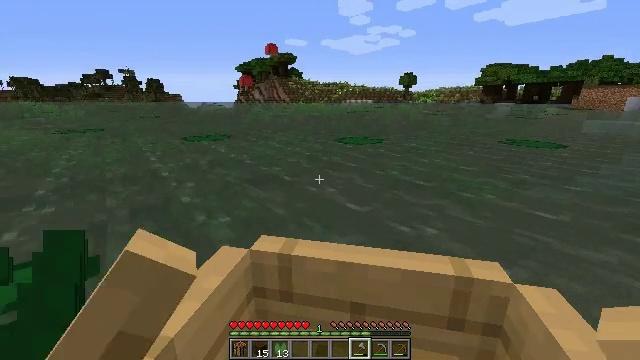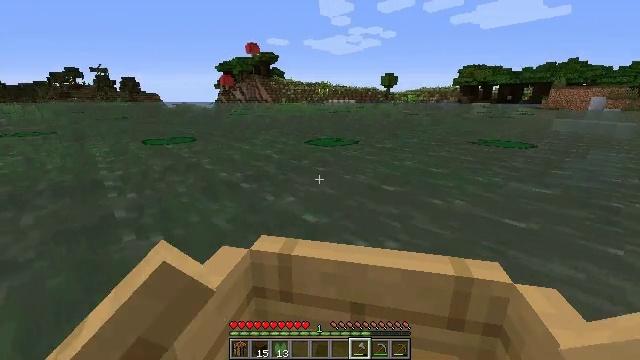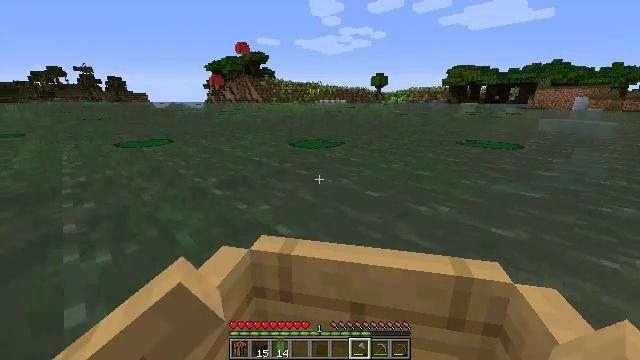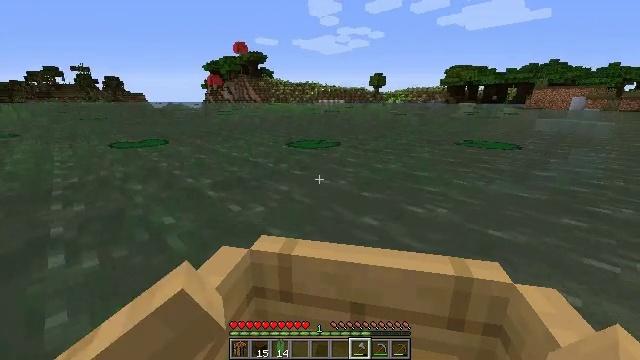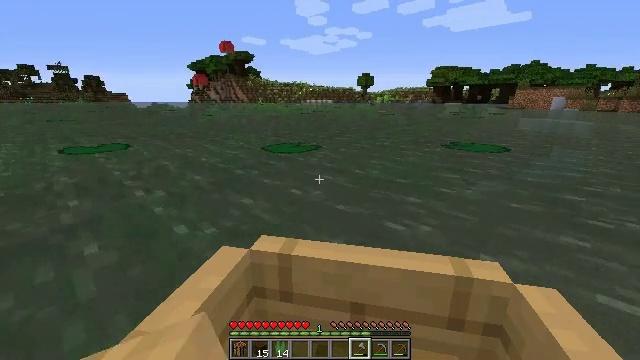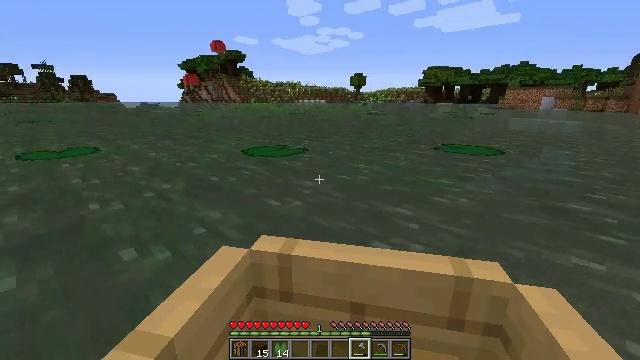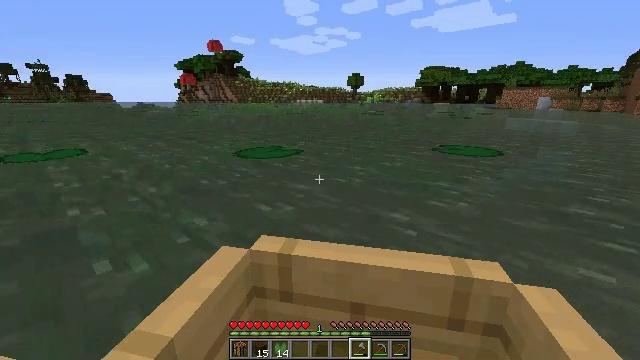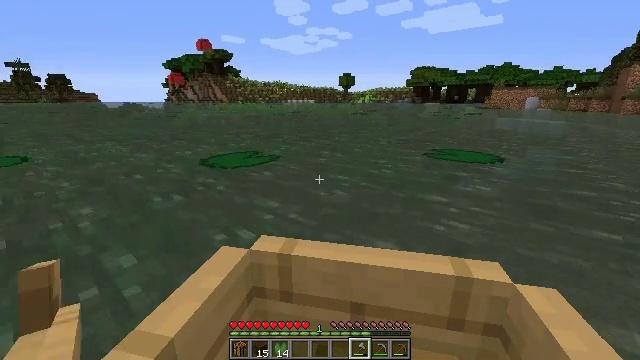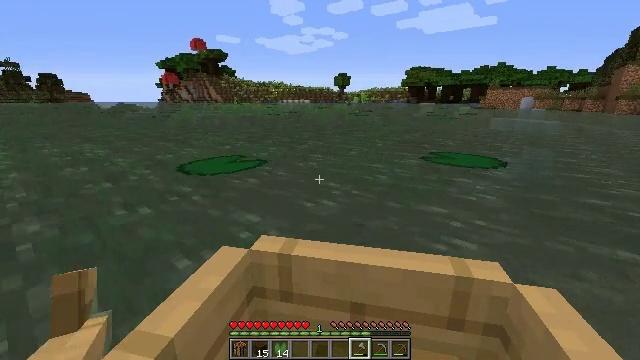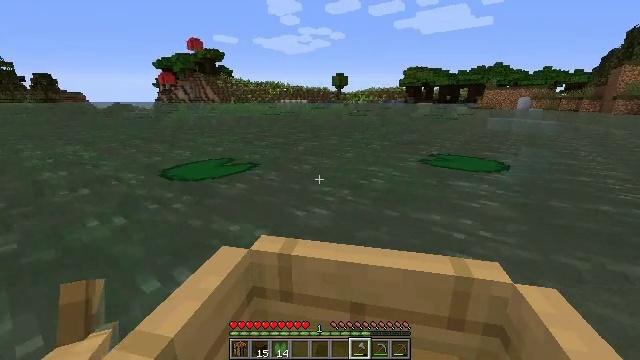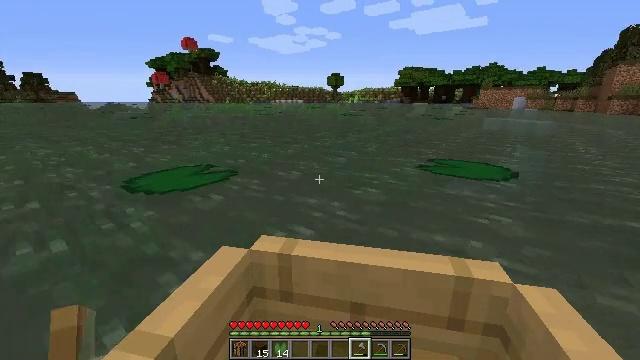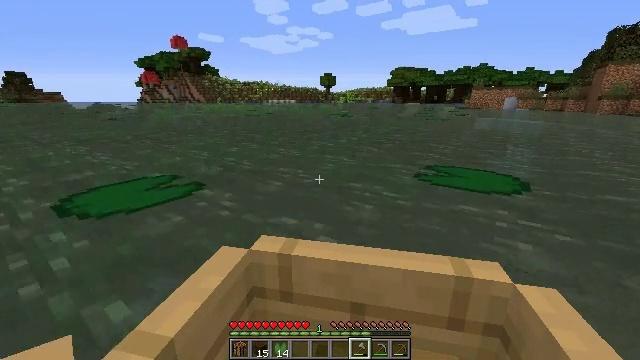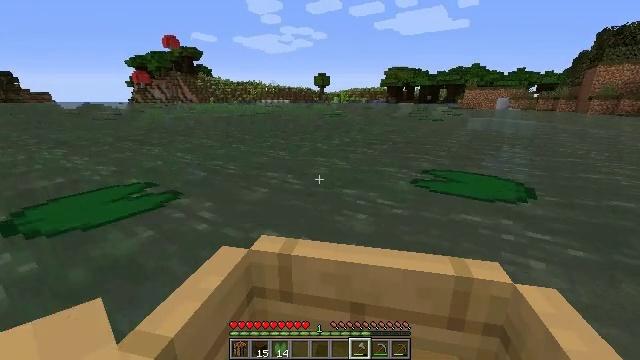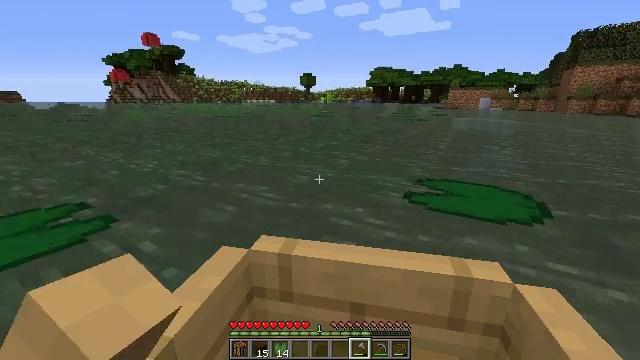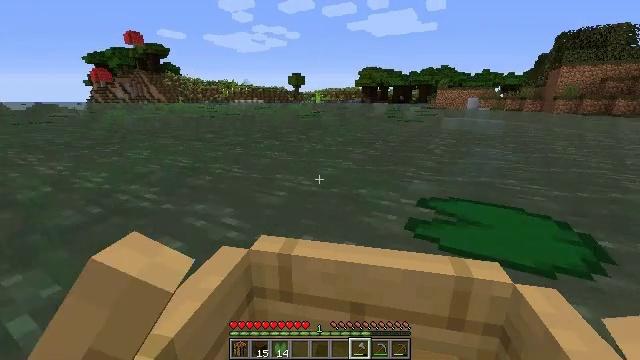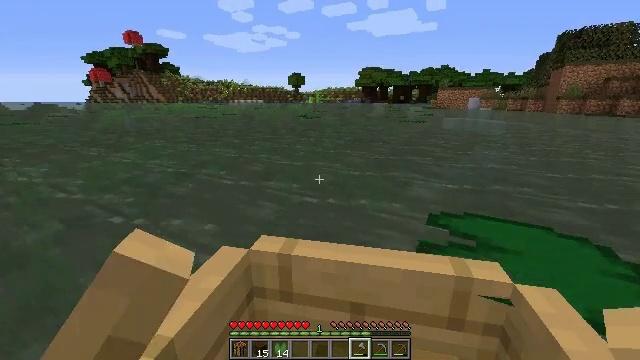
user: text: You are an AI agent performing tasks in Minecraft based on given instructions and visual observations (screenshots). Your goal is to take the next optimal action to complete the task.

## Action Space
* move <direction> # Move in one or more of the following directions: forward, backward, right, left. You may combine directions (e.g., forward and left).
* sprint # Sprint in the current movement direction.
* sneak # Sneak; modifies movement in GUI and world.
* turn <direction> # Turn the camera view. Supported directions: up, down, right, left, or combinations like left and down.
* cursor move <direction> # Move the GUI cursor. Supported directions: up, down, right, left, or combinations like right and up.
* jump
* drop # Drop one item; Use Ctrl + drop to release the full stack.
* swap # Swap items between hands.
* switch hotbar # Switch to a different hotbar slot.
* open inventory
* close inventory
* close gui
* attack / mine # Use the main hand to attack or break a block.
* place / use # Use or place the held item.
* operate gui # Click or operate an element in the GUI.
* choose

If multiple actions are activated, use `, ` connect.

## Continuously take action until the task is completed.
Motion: motion action
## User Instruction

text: Drop a lily pad.
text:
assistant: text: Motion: move forward
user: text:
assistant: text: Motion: move forward
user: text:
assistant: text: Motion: move forward
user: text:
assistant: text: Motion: move forward
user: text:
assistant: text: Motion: move forward
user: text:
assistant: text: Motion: move forward
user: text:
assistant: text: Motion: move forward
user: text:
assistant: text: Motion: move forward
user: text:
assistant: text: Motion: move forward
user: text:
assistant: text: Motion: move forward and move right
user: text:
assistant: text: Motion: move forward and move right
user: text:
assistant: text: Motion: move forward
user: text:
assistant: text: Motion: move forward and move left
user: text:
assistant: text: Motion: move forward and move left
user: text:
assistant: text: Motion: move forward and move left
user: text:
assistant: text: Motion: move forward and move left
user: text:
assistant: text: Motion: move forward
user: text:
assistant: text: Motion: move forward
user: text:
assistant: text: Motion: move forward
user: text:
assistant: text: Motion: move forward
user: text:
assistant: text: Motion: move forward
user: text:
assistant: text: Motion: move forward
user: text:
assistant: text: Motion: move forward
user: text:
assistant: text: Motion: move forward
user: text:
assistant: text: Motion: move forward
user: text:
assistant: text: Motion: move forward
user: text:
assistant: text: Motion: move forward
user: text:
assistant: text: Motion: move forward
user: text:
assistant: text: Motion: move forward
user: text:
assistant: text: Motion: move forward